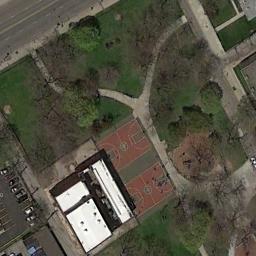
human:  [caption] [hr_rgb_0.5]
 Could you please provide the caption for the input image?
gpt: There is a basketball court on the green land .

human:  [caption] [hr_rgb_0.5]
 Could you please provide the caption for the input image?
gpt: Two basketball courts next to some white buildings and a parking lot beside .

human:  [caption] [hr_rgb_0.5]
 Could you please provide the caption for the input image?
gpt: The basketball court next to the buildings are on the lawn .

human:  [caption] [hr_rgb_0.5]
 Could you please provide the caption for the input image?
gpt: There are two basketball courts in the middle of grass next to a white building .

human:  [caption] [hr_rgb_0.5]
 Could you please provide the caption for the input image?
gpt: The buildings are between the parking lot and two basketball courts .